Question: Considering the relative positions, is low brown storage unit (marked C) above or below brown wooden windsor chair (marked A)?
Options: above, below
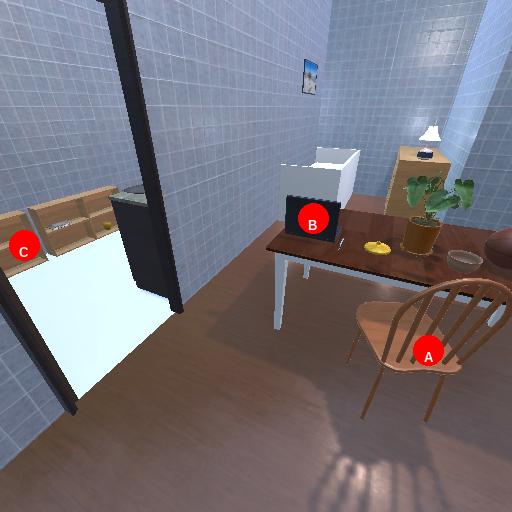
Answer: above